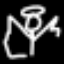
Label: angel